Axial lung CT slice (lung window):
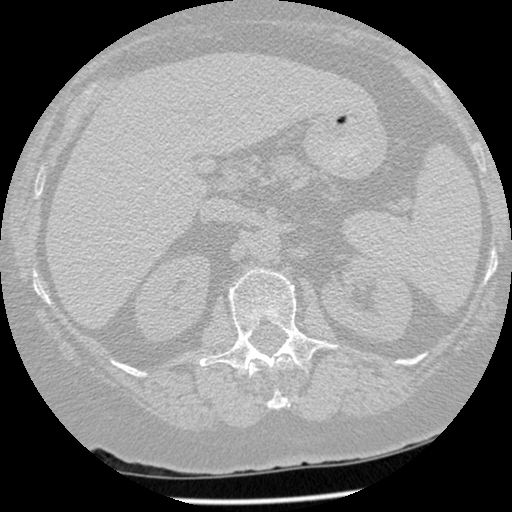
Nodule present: no